Question: Collect lower level Motion events, correlate them to remove duplicates (e.g., a person walked around a house passes in front of one camera then another), then report the correlated Detection event.
(see pic) I initiate Motion Events from the video analytics and other sensors which are received and correlated by the AwarenessAnalytics component, which then raises a Detection Event to the Home Automation Main. It is similar to Chain-of-Responsibility pattern, though in reverse with events.
I have defined two completely separate event interfaces in separate files in the same package;
'''
public interface MotionEventListener {
public void motionDetected(MotionEvent event);
public void motionLocation (MotionLocation location);
public void motionCeased(MotionEvent event);
public void eventVideoComplete(String eventId);
}
public interface DetectionEventListener {
public void motionIsDetected(DetectionEvent event);
public void motionAtLocation (MotionLocation location);
public void motionHasCeased(DetectionEvent event);
public void eventVideoNowComplete(String eventId);
}
'''
I create the Motion Events in the VideoAnalytic thread;
'''
private synchronized void fireDetectedEvent() {
Object source = new Object();
alertStartTime = getDateTime();
eventId++;
System.out.println("*** Motion Detected! ***" + alertStartTime + ", eventId = " +
eventId);
// Send alert to listener
String details ="";
MotionEvent event = new MotionEvent(source, alertActive, eventId,
Calendar.getInstance(), cameraId, Classification.unknown, details, alertStartTime);
Iterator i = listeners.iterator();
if (alertActive) {
while(i.hasNext()) {
((MotionEventListener) i.next()).motionDetected(event);
}
} else {
while(i.hasNext()) {
((MotionEventListener) i.next()).motionCeased(event);
}
resetVideoStreamEventCounter = 0;// keeps track of how many video resets occur from one
//event to another
}
}
'''
The Motion events are successfully caught in the AwarenessAnalytic layer, where I createa new Detection Event if there is not already an ongoing event;
'''
public void motionDetected(MotionEvent e) {
System.out.println("Motion Detected Listener activated " + e.getCameraId());
if (alertCounter == 0) {
Object source = new Object();
System.out.println("*** Motion Detected! ***" );
// Send alert to listener
alertCounter++;
alertId++;
alertActive = true;
DetectionEvent event = new DetectionEvent(
source,
alertActive,
alertId,
e.getEventDateTime(),
e.getCameraId(),
e.getEventType(),
e.getKnownDetails(),
e.getEventSubdirectory());
Iterator i = listeners.iterator();
if (alertActive) {
while(i.hasNext()) {
((DetectionEventListener) i.next()).motionDetected(event);
}
} else {
alertCounter++;
}
}
System.out.println("Motion Detected event received by AA from " + e.getCameraId());
}
'''
Design pictorial:

I've tried to catch the events in Home Automation Main as follows;
'''
AwarenessAnalytics awarenessAnalytic = new AwarenessAnalytics();
// establish the listener set
awarenessAnalytic.addListener(this);
'''
However, this results in a compilation error "Cannot use this in a static context"
Do I need a separate listener class for this? Or something else?
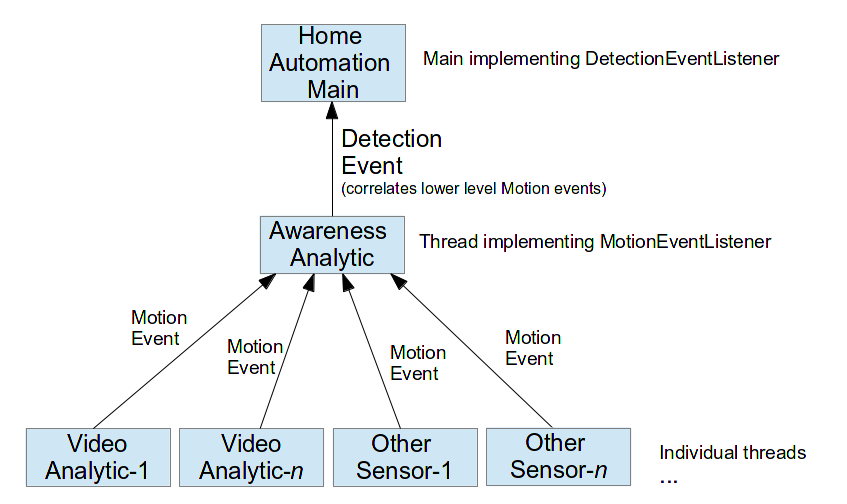
Answer: @Kon provided the clues needed to solve this problem (he is the one who deserves the credit). I created a separated DetectionListener class that implemented DetectionEventListener;
'''
public class DetectionListener implements DetectionEventListener {
public DetectionListener() {
super();
}
public void motionIsDetected(DetectionEvent e) {
System.out.println("Motion Detected Awareness Listener test driver activated " +
e.getCameraId());
}
public void motionAtLocation (MotionLocation e) {
System.out.println("Test driver Motion location = " + e.getX() + ", " + e.getY());
}
public void motionHasCeased(DetectionEvent e) {
System.out.println("Motion Ceased Listener test driver activated from " +
e.getCameraId());
}
public void eventVideoNowComplete (String eventId) {
System.out.println("Event Video test driver activated");
}
}
'''
And then in the Home Automation Main set up the AwarenessAnalytics instance, the DetectionListener instance, and add it to the AwarenessAnalytics instance;
'''
AwarenessAnalytics awarenessAnalytic = new AwarenessAnalytics();
// establish the listener set
DetectionEventListener Del = new DetectionListener();
awarenessAnalytic.addListener(Del);
'''
Now I need to call the main from the DetectionListener to complete the circle and take action on the events.